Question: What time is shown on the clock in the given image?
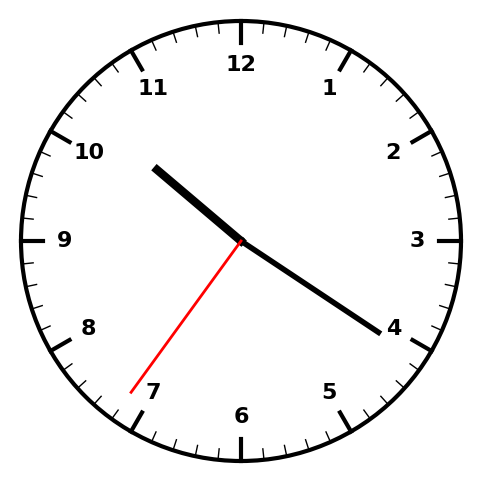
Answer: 10:20:36